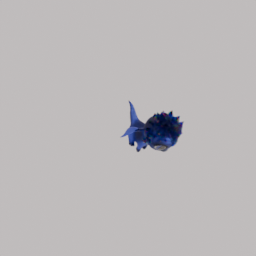
Label: animals